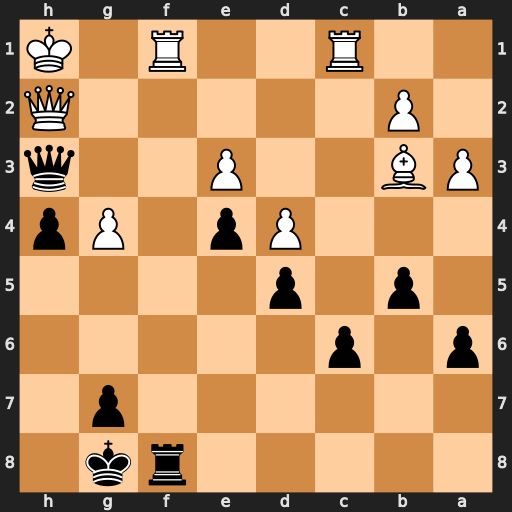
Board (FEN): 5rk1/6p1/p1p5/1p1p4/3Pp1Pp/PB2P2q/1P5Q/2R2R1K
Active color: b
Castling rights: -
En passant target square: -
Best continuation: Rxf1+ Rxf1 Qxf1+ Qg1 Qh3+